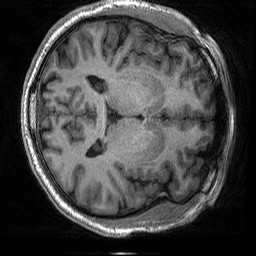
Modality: T1w
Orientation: axial
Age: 30
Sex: male